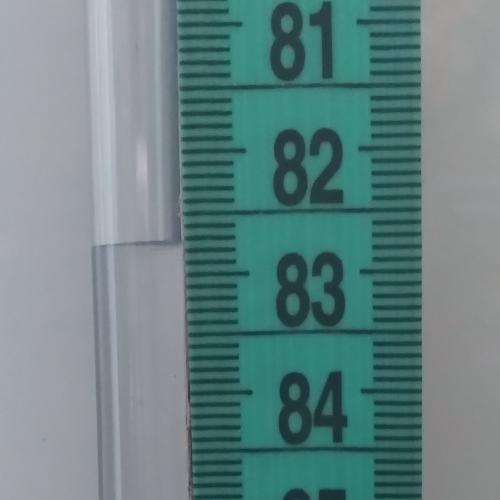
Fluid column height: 82.7 cm